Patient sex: M
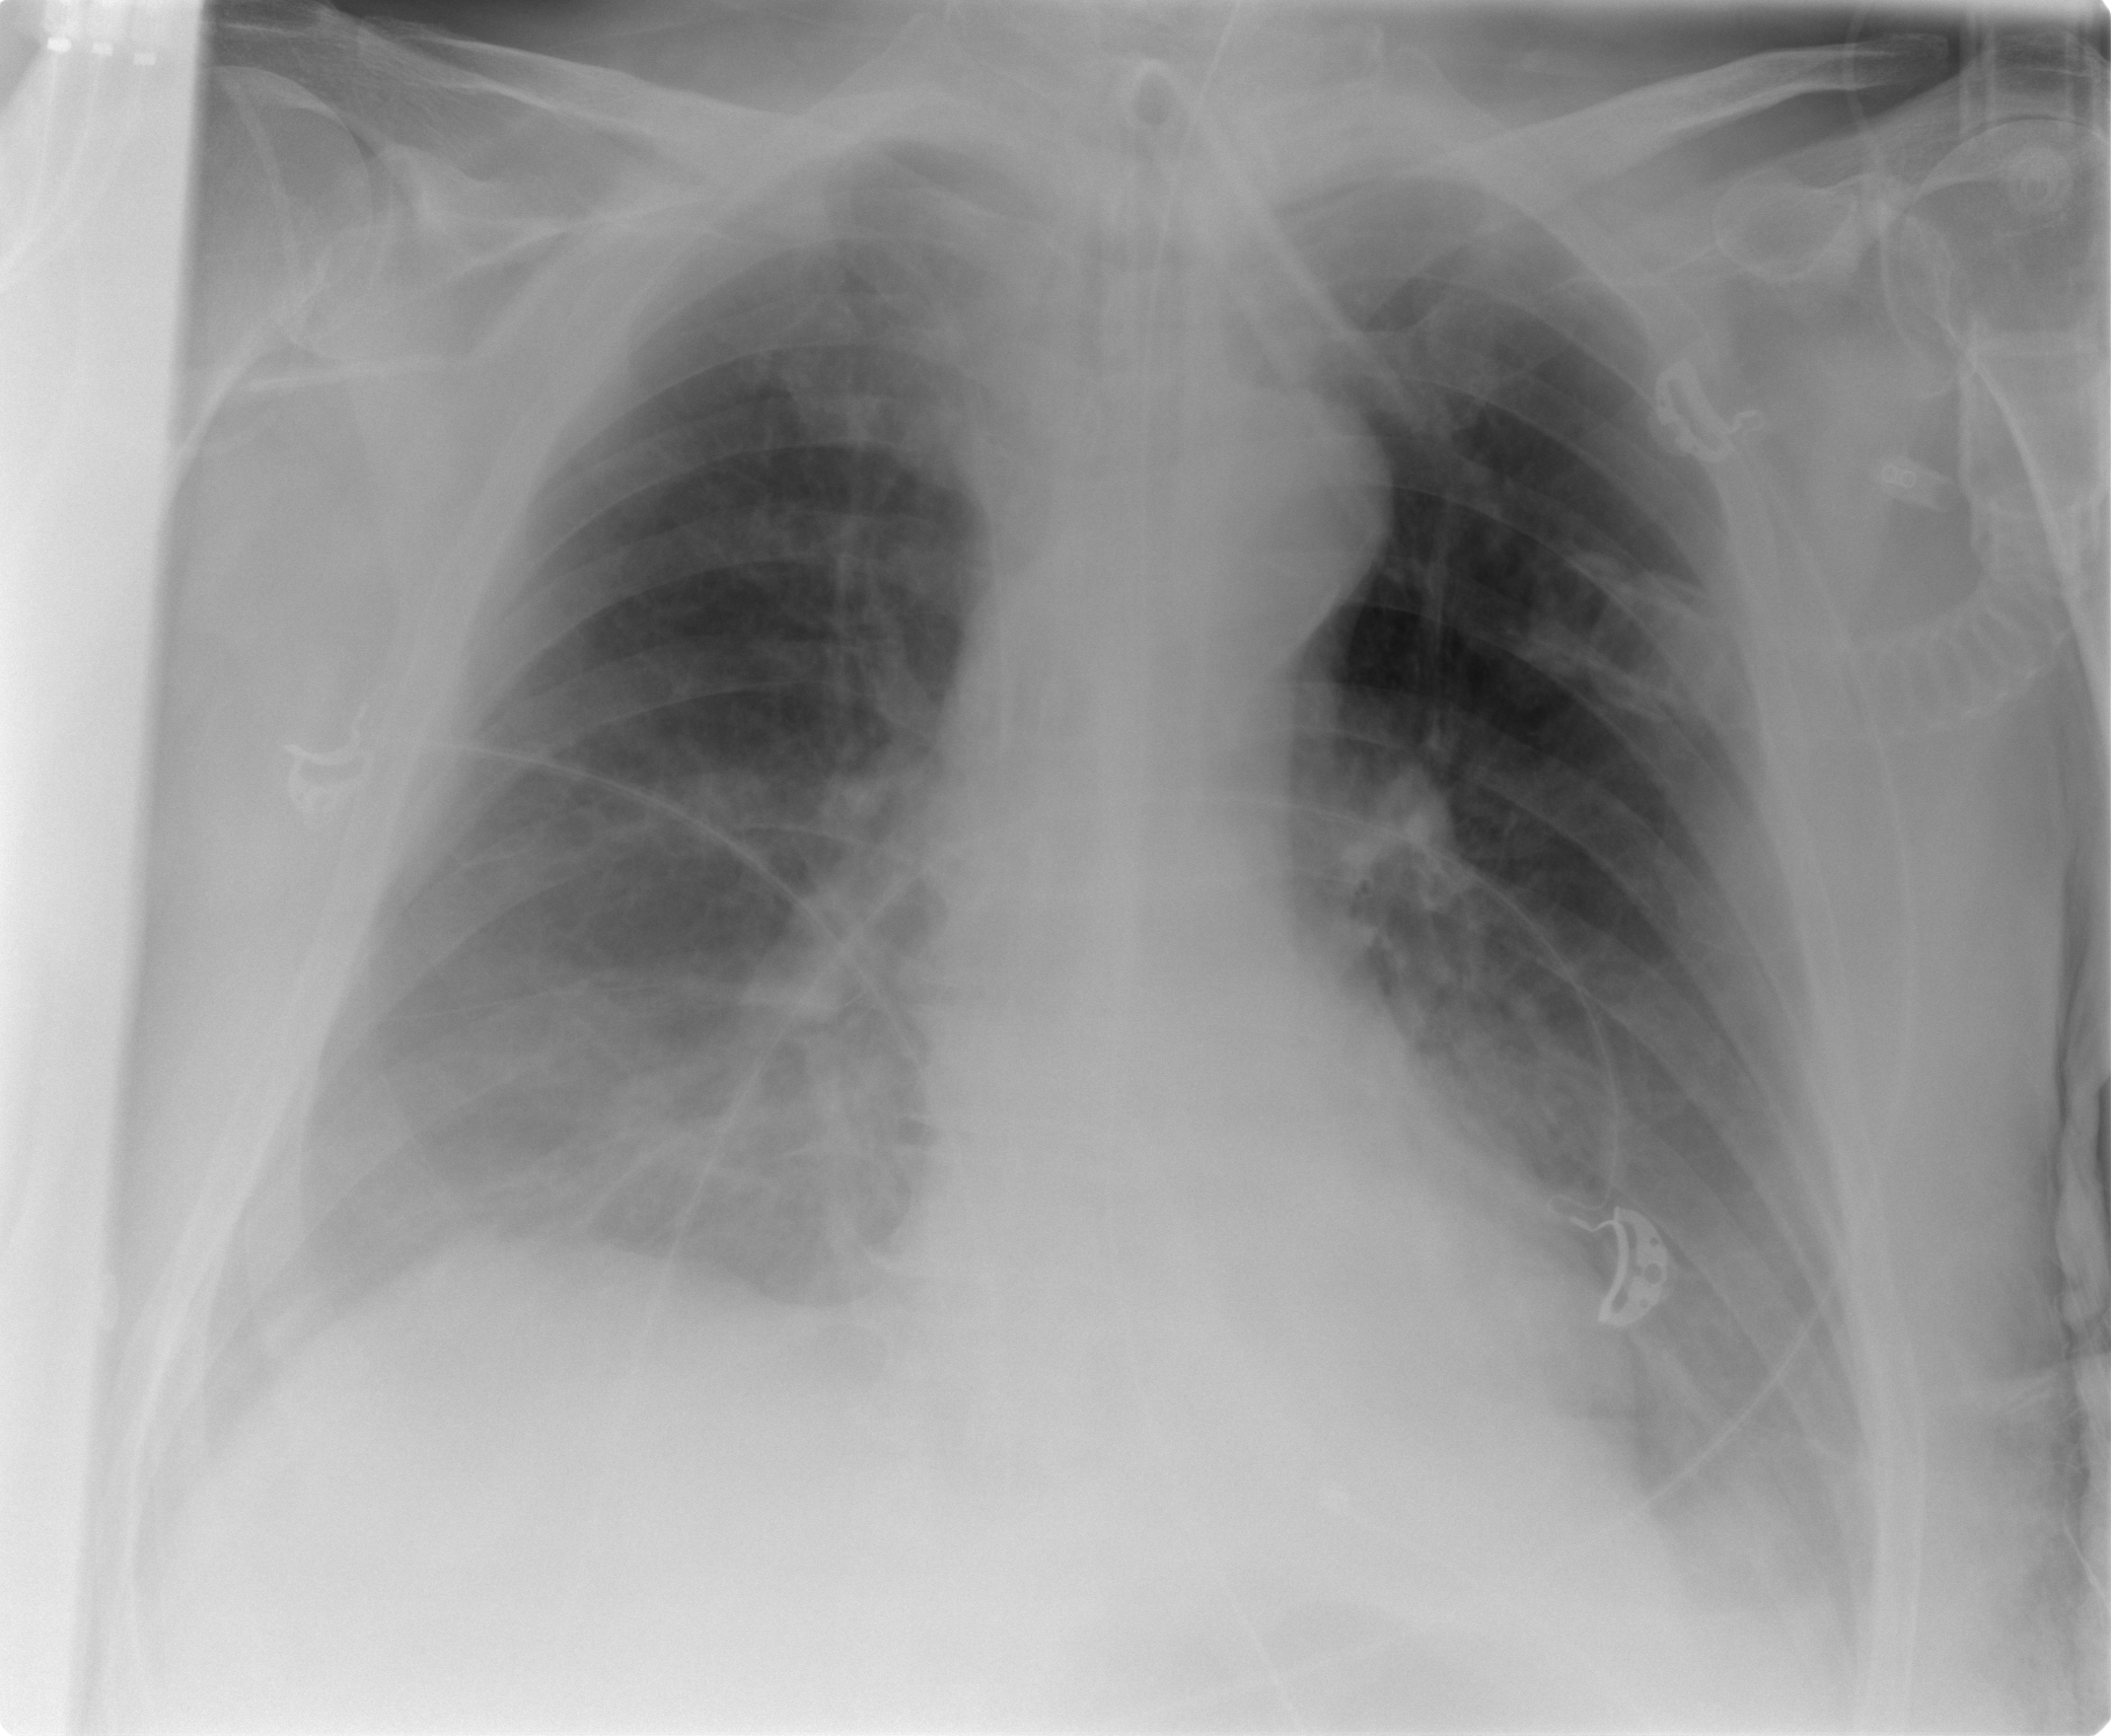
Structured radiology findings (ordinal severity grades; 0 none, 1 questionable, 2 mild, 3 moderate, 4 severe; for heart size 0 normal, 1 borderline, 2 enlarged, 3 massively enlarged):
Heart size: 0
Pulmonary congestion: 0
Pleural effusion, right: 2
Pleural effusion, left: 2
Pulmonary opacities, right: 0
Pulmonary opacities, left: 0
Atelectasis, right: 2
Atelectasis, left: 2